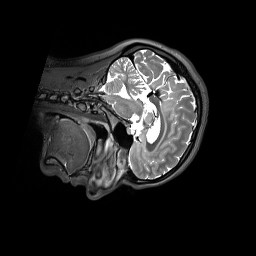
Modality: T2w
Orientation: sagittal
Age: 25
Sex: female
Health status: healthy
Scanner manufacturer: siemens
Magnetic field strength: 3 T
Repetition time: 3.2 s
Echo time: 0.412 s